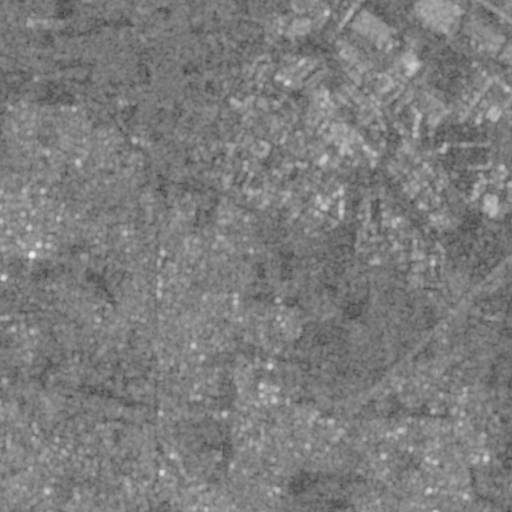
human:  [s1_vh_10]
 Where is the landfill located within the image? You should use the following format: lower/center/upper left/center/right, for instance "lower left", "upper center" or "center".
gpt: The landfill is located in the lower left of the image.
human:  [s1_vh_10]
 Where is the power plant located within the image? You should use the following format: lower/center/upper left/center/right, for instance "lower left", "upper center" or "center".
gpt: The power plant is located in the upper right of the image.
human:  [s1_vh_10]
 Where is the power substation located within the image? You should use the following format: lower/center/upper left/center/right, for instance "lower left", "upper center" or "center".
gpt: The power substation is located in the upper right of the image.
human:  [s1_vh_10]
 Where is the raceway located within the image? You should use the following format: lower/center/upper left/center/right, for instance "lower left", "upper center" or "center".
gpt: The raceway is located in the upper left of the image.
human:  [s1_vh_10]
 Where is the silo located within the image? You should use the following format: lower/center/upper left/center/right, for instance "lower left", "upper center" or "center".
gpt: The silo is located in the upper center of the image.
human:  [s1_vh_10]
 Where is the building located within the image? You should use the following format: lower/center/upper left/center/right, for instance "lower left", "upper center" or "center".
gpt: There is no building in the image.

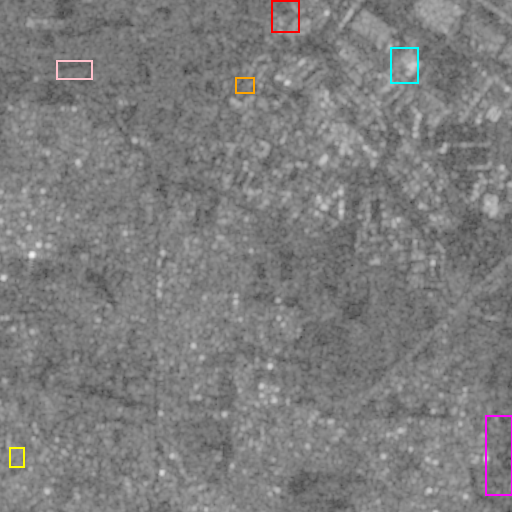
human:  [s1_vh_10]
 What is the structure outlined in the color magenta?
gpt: The structure outlined in magenta is a crop field.
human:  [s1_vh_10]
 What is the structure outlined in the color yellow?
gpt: The structure outlined in yellow is a landfill.
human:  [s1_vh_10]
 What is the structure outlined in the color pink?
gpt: The structure outlined in pink is a park.
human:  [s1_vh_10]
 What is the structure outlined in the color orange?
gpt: The structure outlined in orange is a parking lot.
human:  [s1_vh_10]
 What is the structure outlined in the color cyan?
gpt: The structure outlined in cyan is a power plant.
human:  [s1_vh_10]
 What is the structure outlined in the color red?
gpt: The structure outlined in red is a power substation.
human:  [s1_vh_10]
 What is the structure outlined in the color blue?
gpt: There is no blue outline.